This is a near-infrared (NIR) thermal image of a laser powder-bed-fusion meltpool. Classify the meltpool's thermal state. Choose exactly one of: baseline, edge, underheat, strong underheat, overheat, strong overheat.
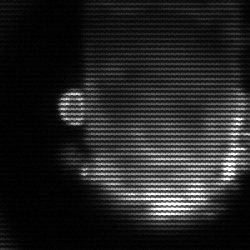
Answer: baseline